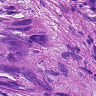
Metastatic tissue present: yes